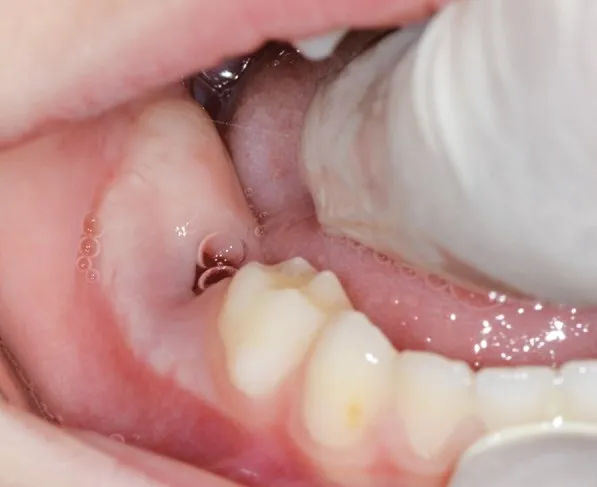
Follow-up examination after 1 week. Note: Proper soft tissue healing.
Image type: medical_photograph (other_medical_photograph)